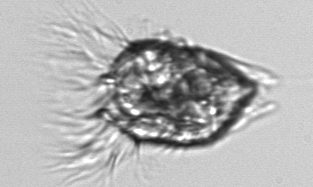
Label: Strombidium_morphotype1